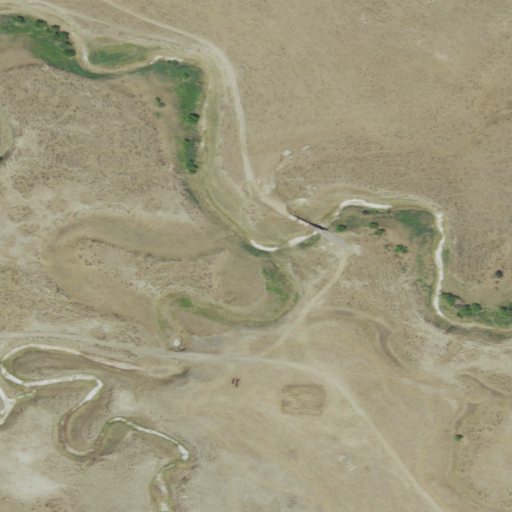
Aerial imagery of valley in Montana named Gomer Draw containing grassland, shrub, and herbaceous wetlands